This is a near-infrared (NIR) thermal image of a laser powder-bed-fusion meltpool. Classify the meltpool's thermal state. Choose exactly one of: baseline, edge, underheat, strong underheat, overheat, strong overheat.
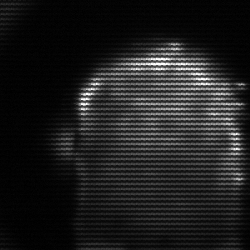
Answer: baseline